八年级 · 组合几何学
如图, 已知 $\triangle A B C$ 和 $\triangle C D E$ 均为等边三角形, 且点 $B 、 C 、 D$ 在同一条直线上,连接 $A D 、 B E$, 交 $C E$ 和 $A C$ 分别于 $G 、 H$ 点, 连接 $G H$.

(1) 求证: $A D=B E$;

(2) 求证: $\triangle B C H \cong \triangle A C G$;

（3）试猜想： $\triangle C G H$ 是什么特殊的三角形, 并加以说明.

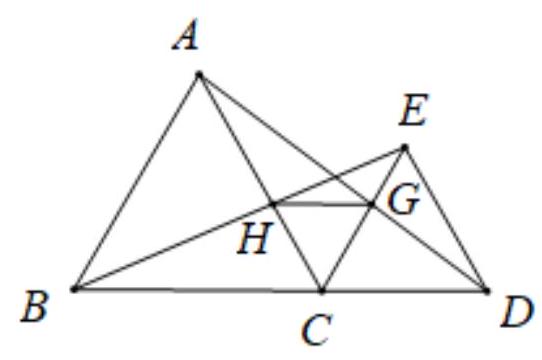
答案: 解: (1) $\because \triangle A B C$ 和 $\triangle C D E$ 均为等边三角形,

$\therefore A C=B C, E C=D C$,

$\angle A C B=\angle E C D=60^{\circ}$,

$\therefore \angle A C D=\angle E C B$,

$\therefore \triangle A C D \cong \triangle B C E(S A S)$,

$\therefore A D=B E$

(2) $\because \triangle A C D \cong \triangle B C E$,

$\therefore \angle C B H=\angle C A G$,
$\because \angle A C B=\angle E C D=60^{\circ}$ ，点 $B 、 C 、 D$ 在同一条直线上,

$\therefore \angle A C G=60^{\circ}=\angle A C B$

又 $\because A C=B C$,

$\therefore \triangle A C G \xlongequal{\triangle} \triangle B C H(A S A)$

(3) $\triangle C G H$ 是等边三角形, 理由如下:

$\because \triangle A C G \cong \triangle B C H$

$\therefore C G=C H($ 全等三角形的对应边相等 $)$,

又 $\because \angle A C G=60^{\circ} ，$

$\therefore \triangle C G H$ 是等边三角形（有一内角为 60 度的等腰三角形为等边三角形）.